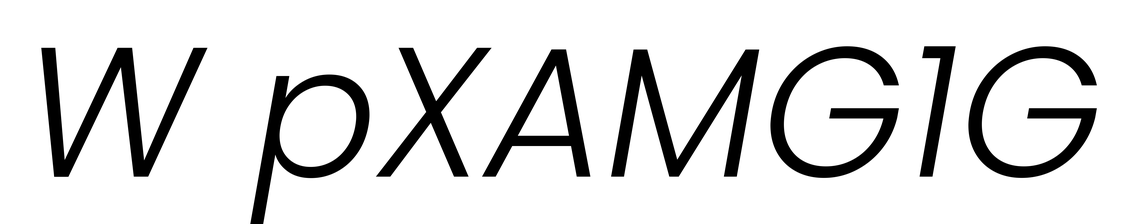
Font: Poppins-LightItalic